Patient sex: M
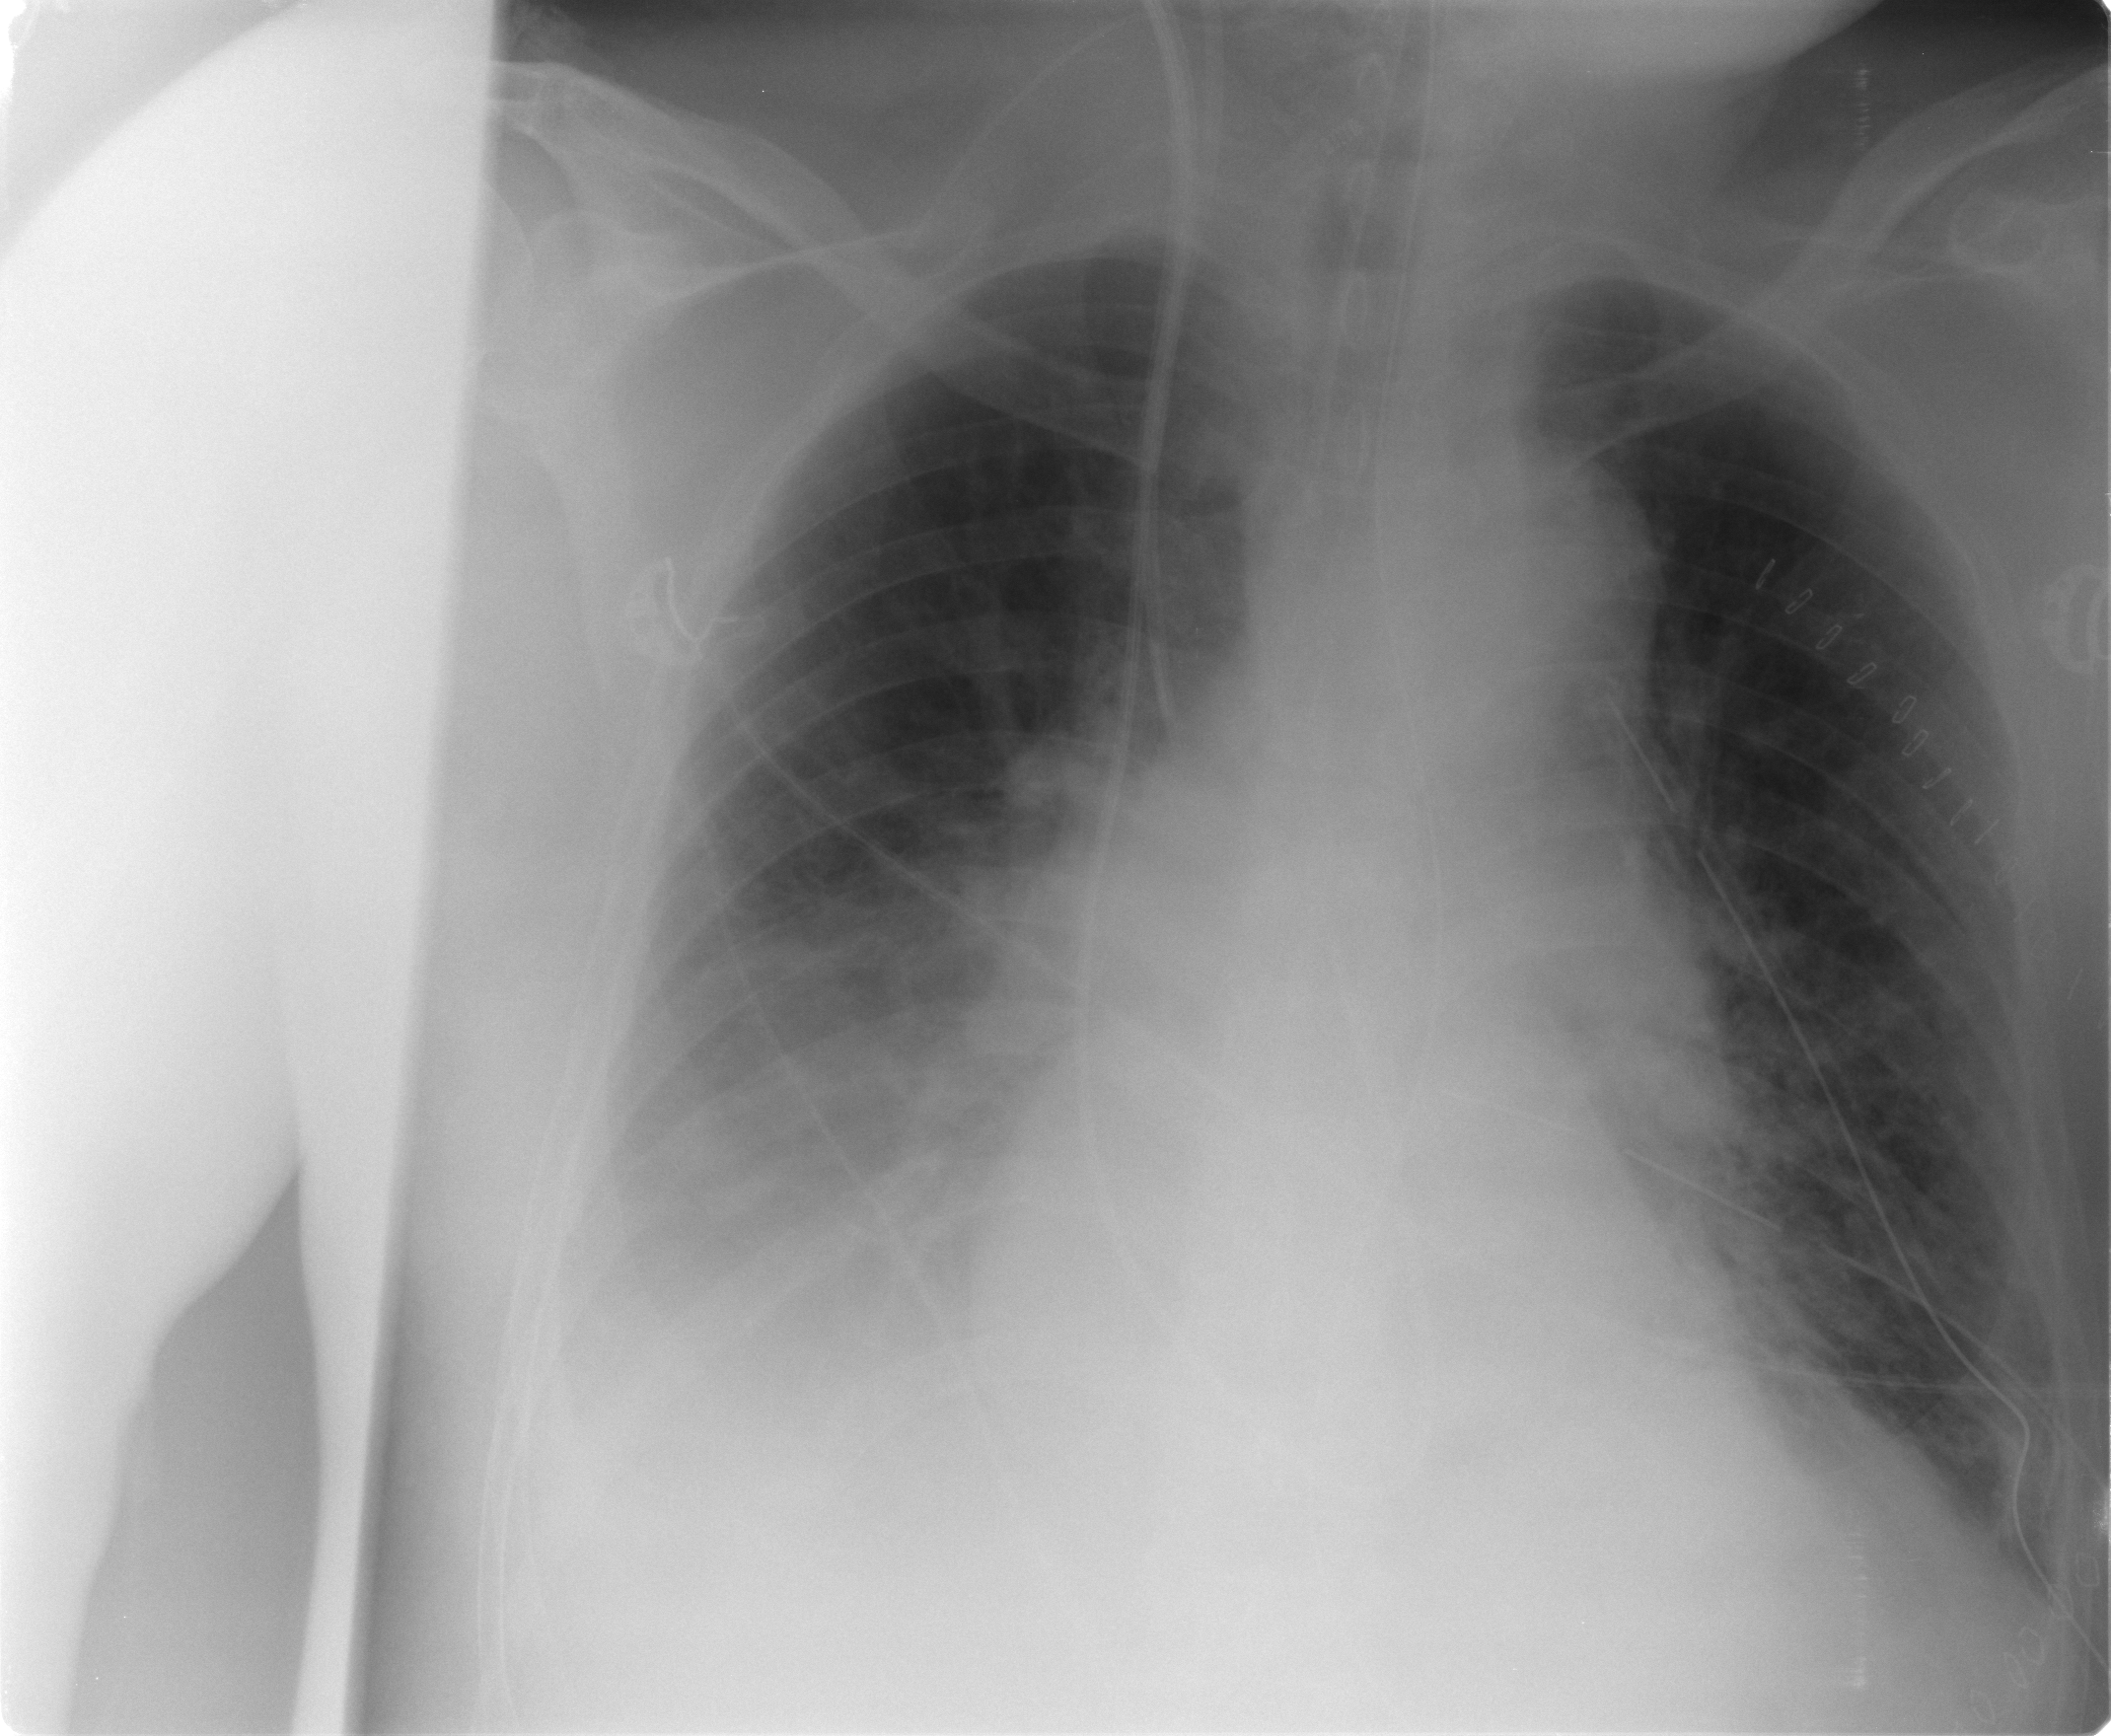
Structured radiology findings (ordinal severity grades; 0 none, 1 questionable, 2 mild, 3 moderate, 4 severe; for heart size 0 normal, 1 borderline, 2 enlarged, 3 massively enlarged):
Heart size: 1
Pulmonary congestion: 2
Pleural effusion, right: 3
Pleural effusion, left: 0
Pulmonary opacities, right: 2
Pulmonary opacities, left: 2
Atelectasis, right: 2
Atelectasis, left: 2